Question: When I try and set the datatable width just the table main section is being resized , in attached image the red circled element should be aligned with main html table. :

To center the table I use : '$("#myDataTable").css("width","80%");' but as you can see it just resizes the main table section, not the entire datatable.
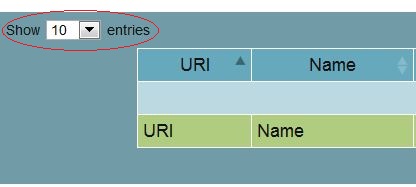
Answer: datatables creates a wrapper element which has always the class 'dataTables_wrapper' so if you want to resize the table you should resize that element
'''
$(".dataTables_wrapper").css("width","80%");
'''
if you have more than one table and you want to target a specific wrapper, the id of that wrapper is
'''
$("#idofyourtable_wrapper").css("width","80%");
'''